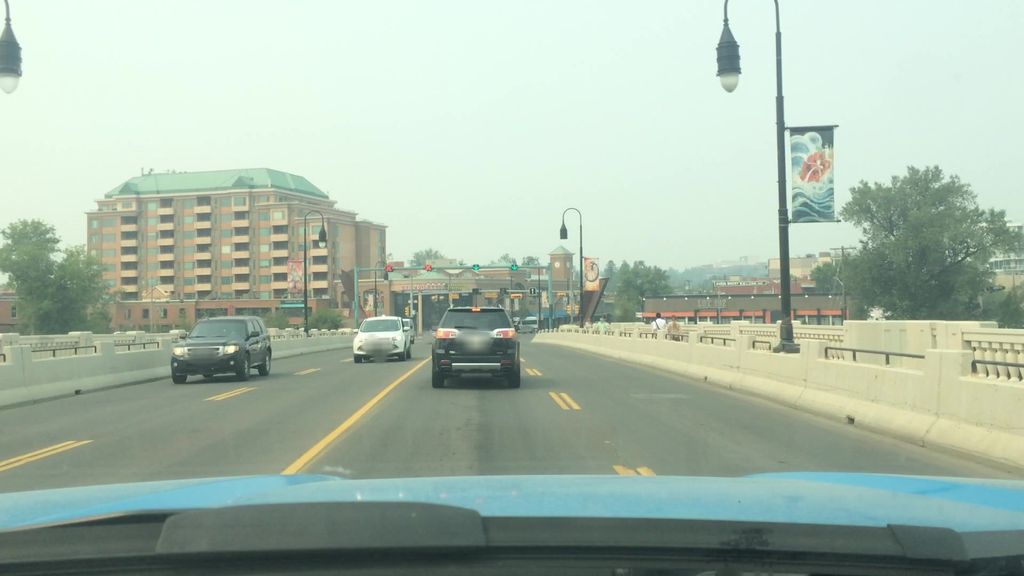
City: calgary